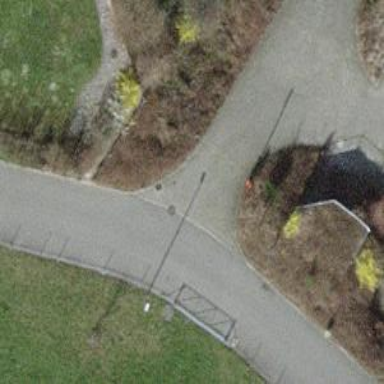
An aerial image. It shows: Lift gate barrier.